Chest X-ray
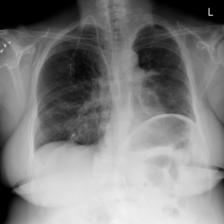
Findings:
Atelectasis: negative
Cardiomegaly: negative
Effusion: negative
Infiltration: negative
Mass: negative
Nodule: negative
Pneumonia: negative
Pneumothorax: negative
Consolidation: negative
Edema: negative
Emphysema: negative
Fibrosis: negative
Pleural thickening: negative
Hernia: negative